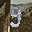
Label: 9